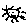
Label: sun